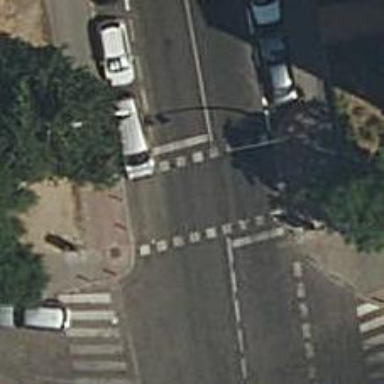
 there are traffic signals and zebra crossing."